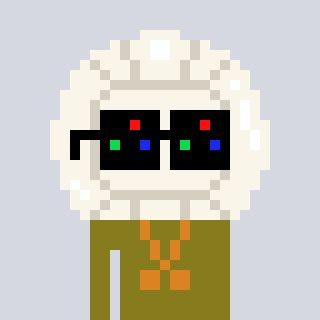
a pixel art character with square black sunglasses, a volleyball-shaped head and a gunk-colored body on a cool background